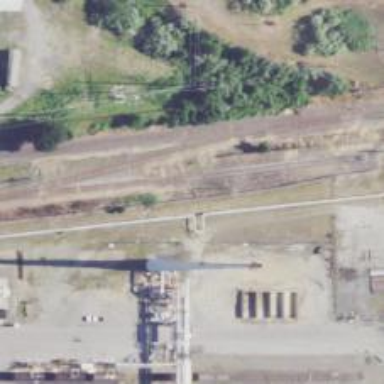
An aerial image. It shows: Rail spur service.